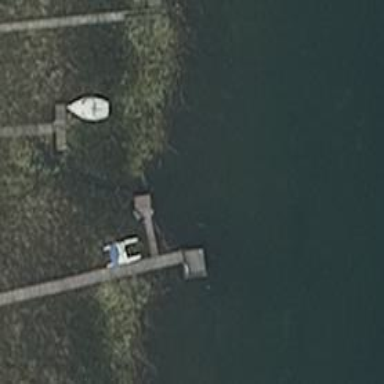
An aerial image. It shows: Man-made pier.